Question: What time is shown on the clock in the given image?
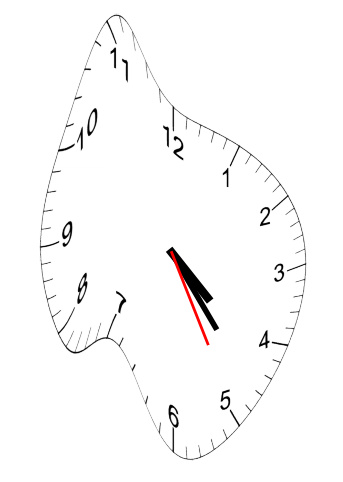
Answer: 04:23:25